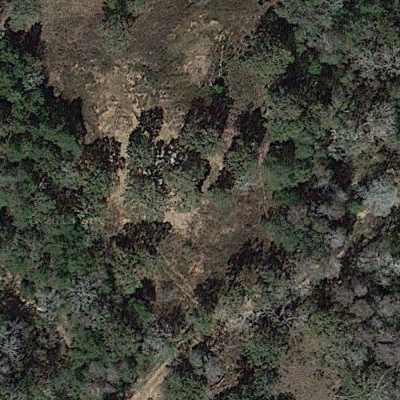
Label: eForest